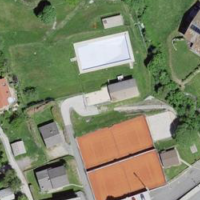
EUNIS habitat code: 55
Species observed at this site:
Passer italiae